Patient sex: F
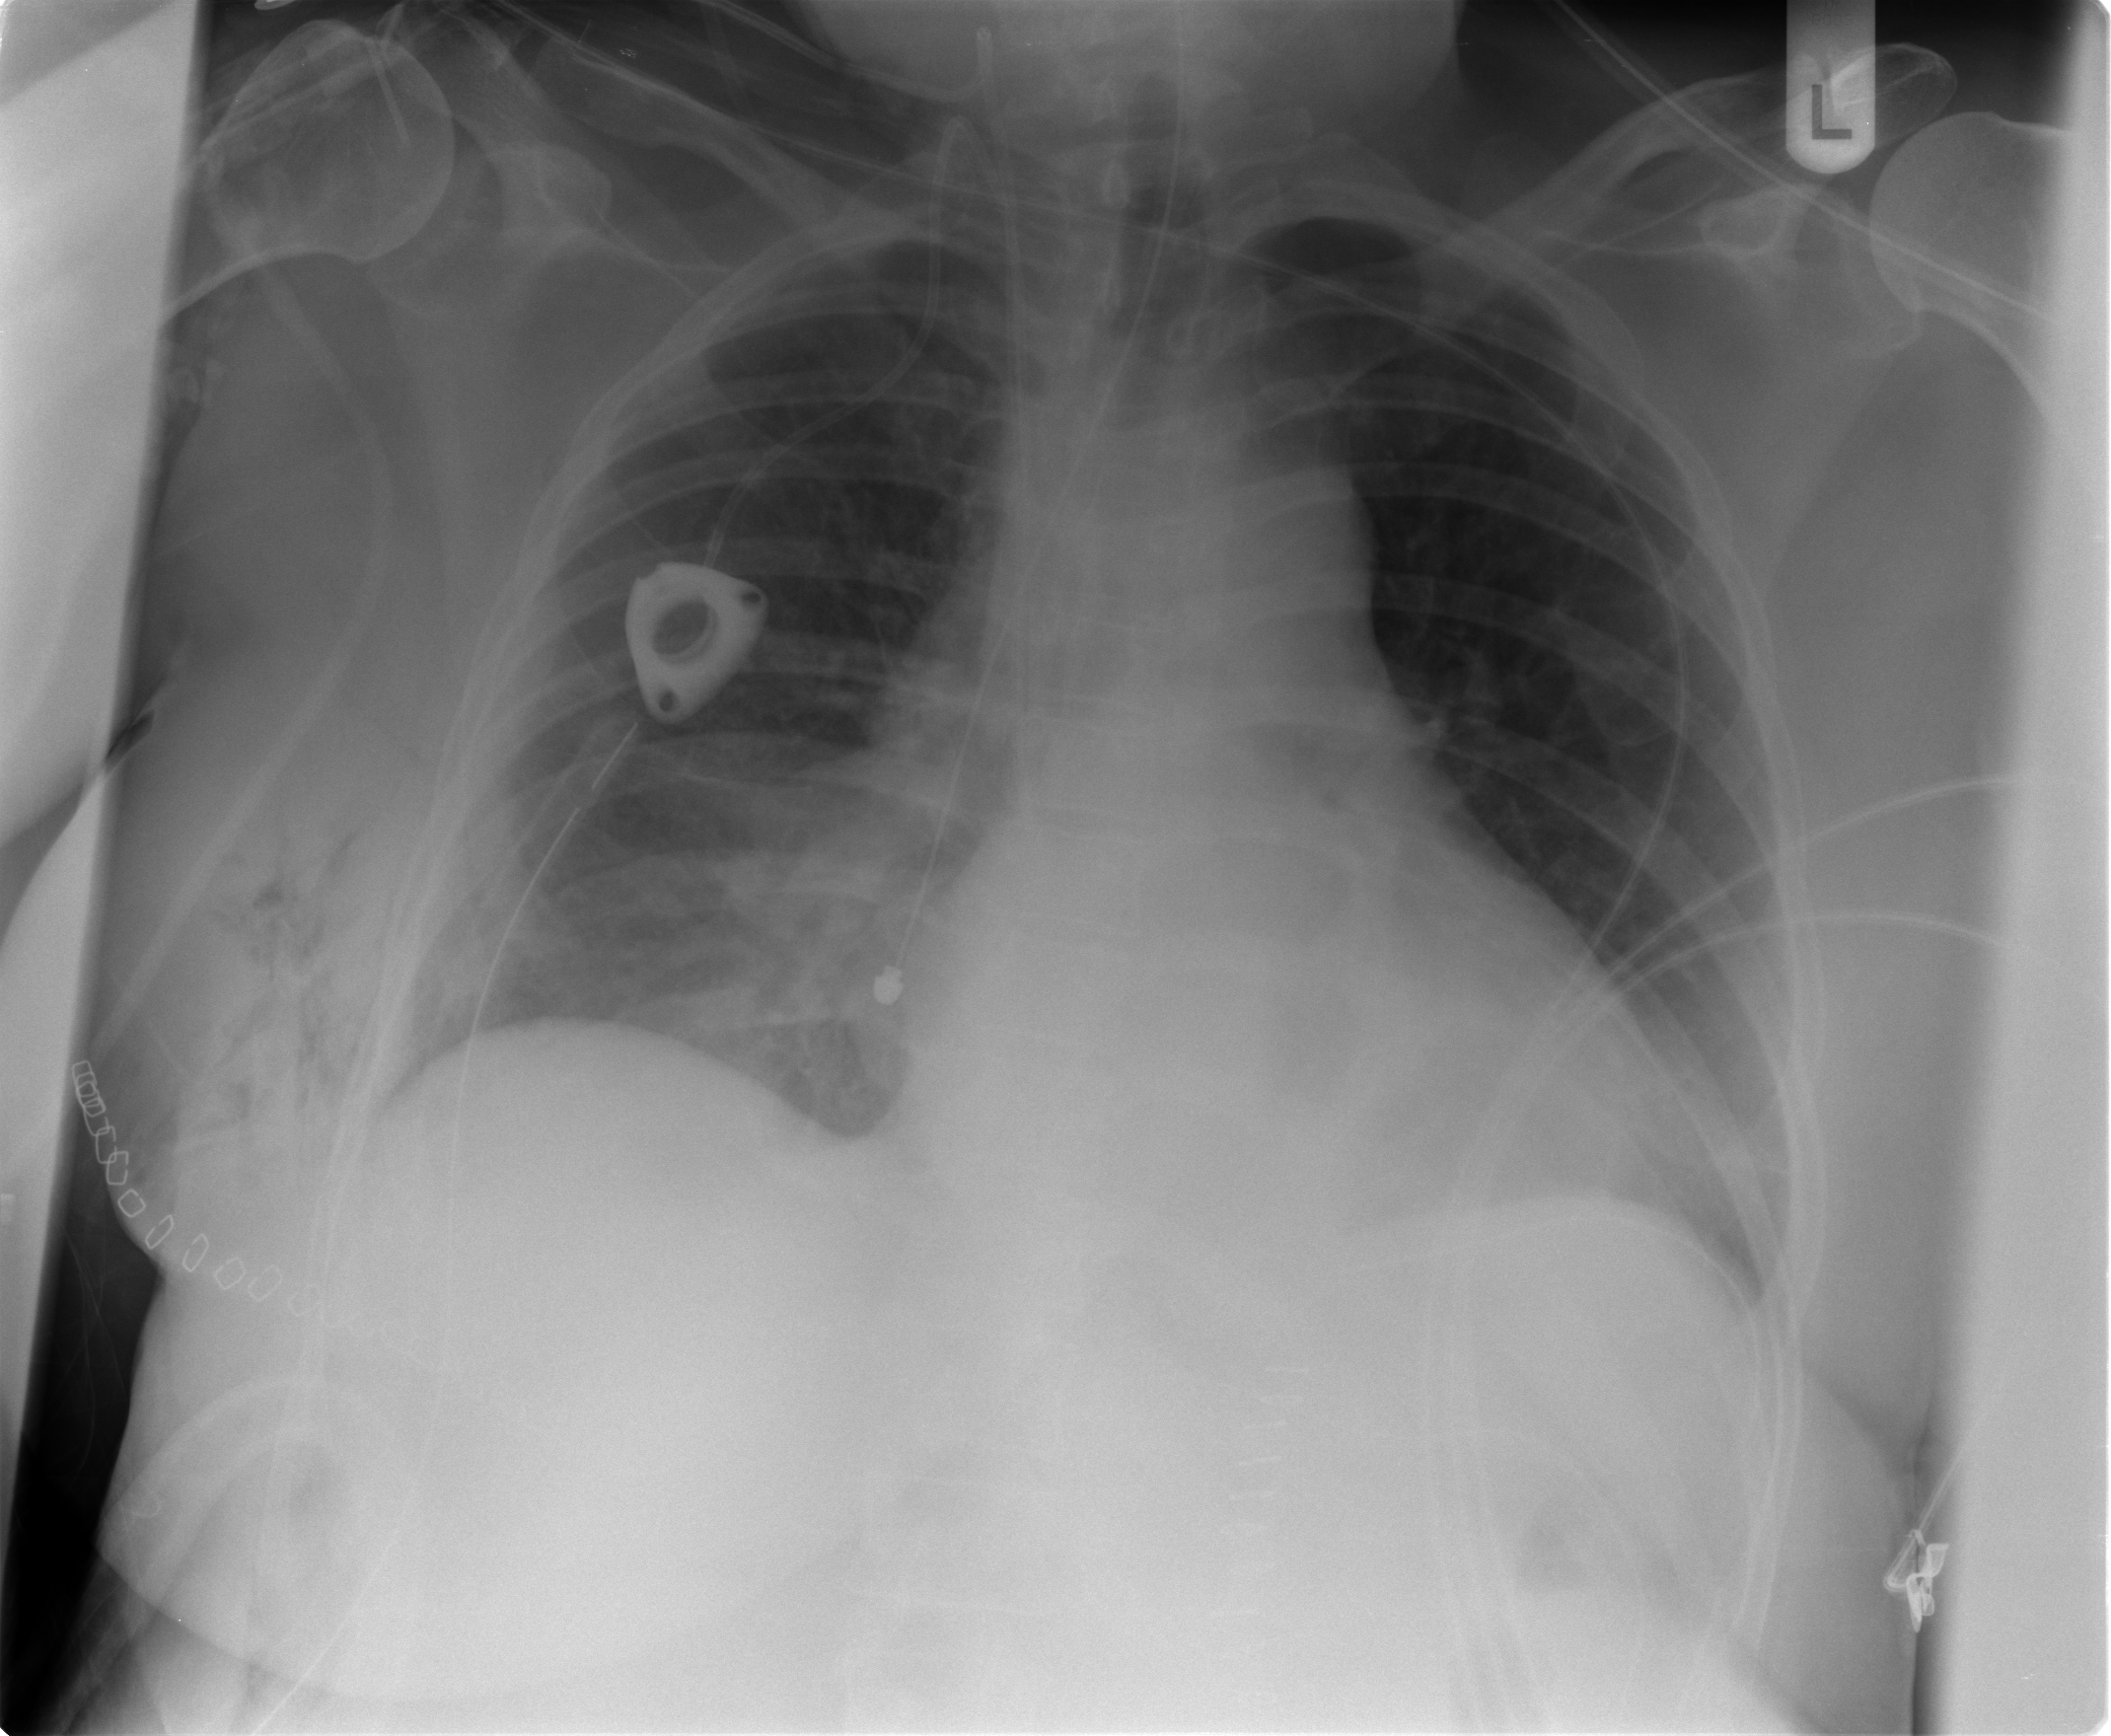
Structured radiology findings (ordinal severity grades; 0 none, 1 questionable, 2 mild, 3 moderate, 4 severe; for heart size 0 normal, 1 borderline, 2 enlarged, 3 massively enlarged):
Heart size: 2
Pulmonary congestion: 0
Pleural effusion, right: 0
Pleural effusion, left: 0
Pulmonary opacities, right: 2
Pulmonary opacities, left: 0
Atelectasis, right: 2
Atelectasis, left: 2